Brain MRI, t1w sequence, axial 2D slice.
Patient: age 34, sex M, weight 95 kg, height 1.95 m
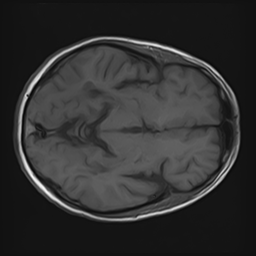